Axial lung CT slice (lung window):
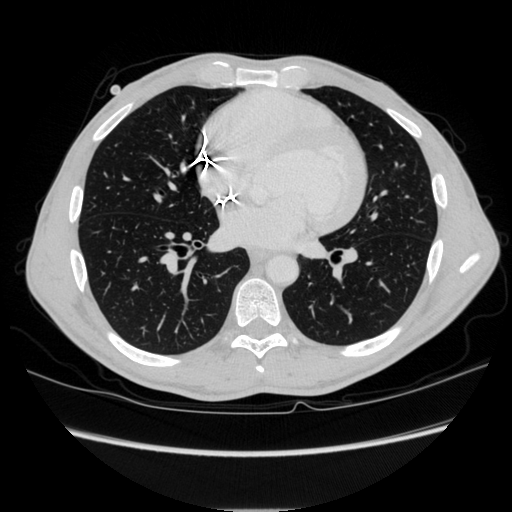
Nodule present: no